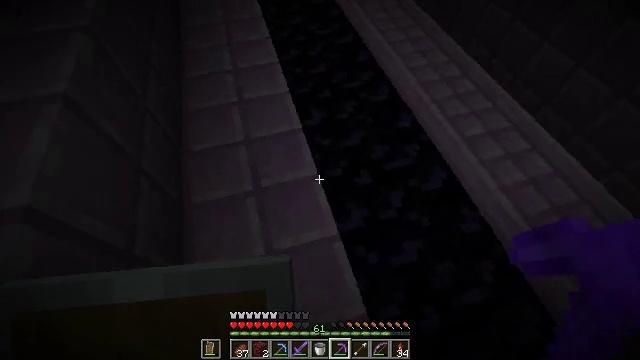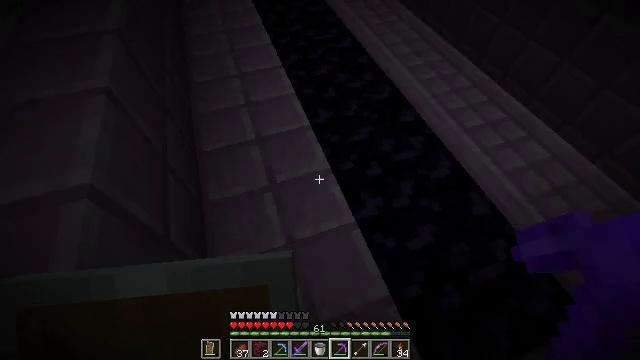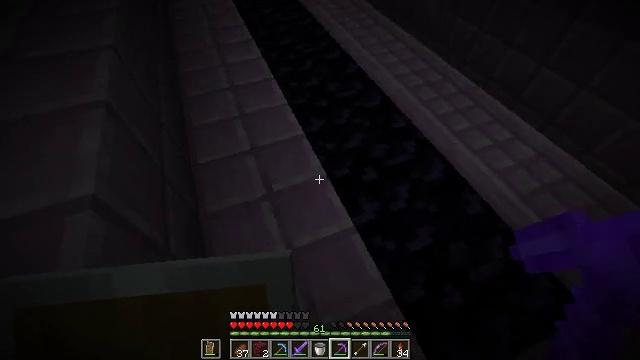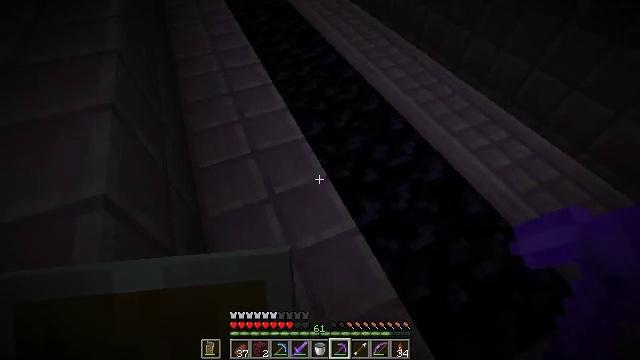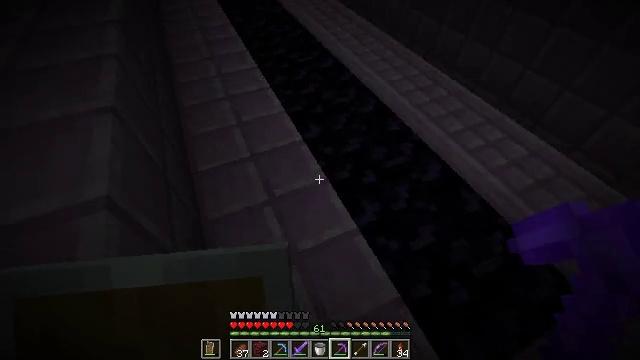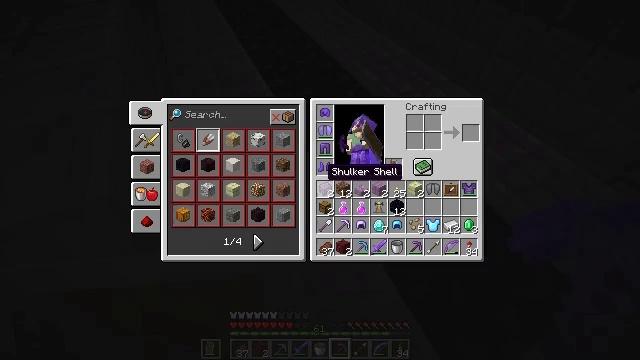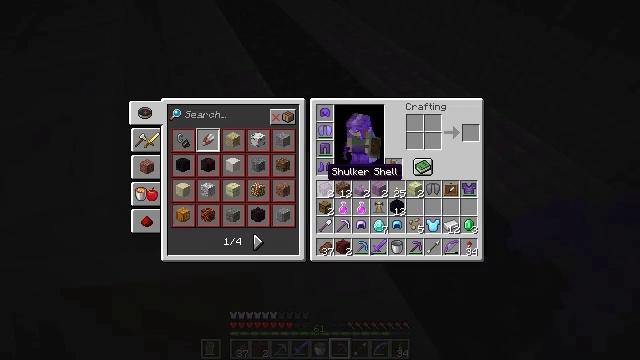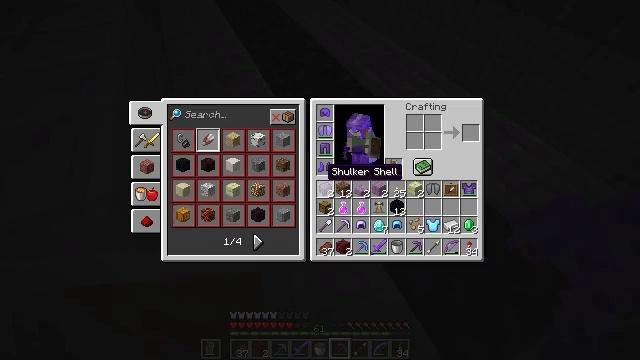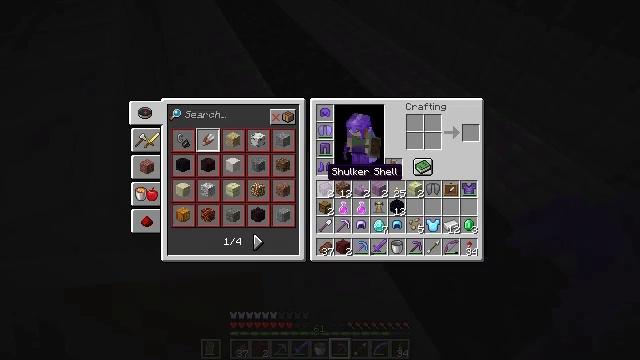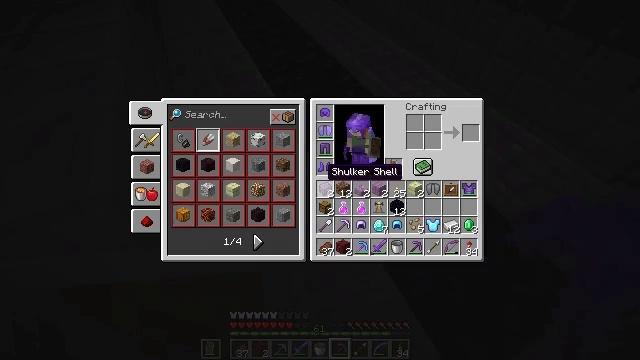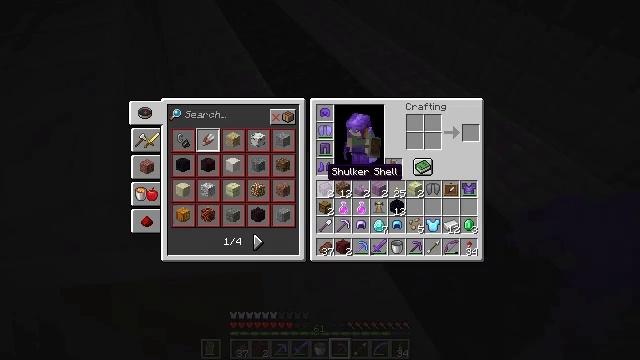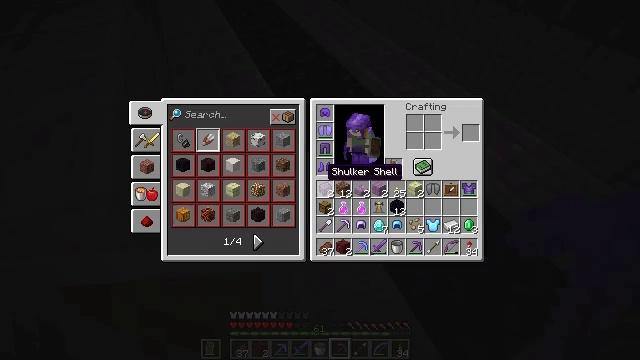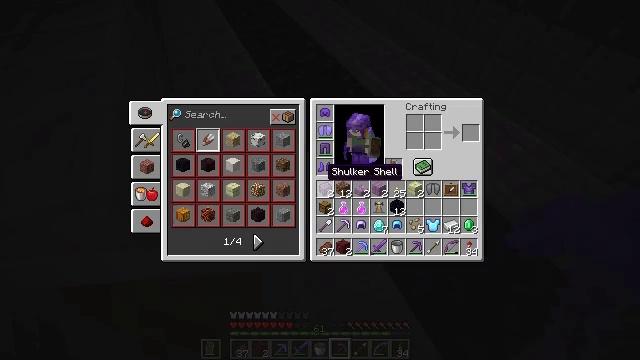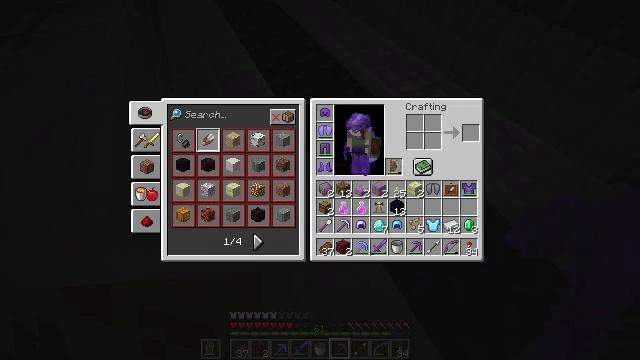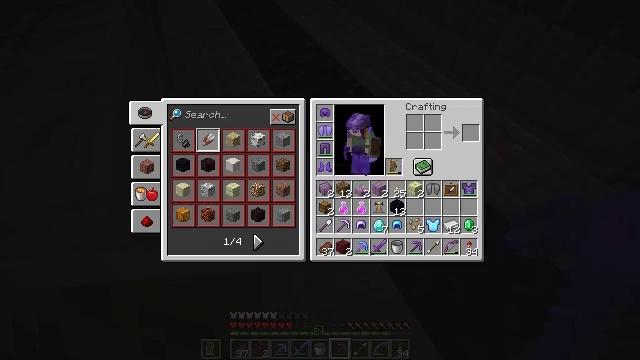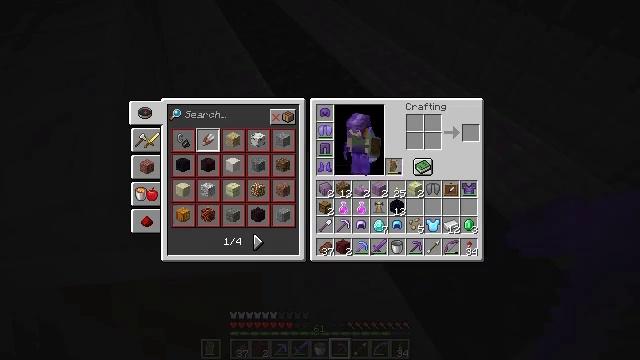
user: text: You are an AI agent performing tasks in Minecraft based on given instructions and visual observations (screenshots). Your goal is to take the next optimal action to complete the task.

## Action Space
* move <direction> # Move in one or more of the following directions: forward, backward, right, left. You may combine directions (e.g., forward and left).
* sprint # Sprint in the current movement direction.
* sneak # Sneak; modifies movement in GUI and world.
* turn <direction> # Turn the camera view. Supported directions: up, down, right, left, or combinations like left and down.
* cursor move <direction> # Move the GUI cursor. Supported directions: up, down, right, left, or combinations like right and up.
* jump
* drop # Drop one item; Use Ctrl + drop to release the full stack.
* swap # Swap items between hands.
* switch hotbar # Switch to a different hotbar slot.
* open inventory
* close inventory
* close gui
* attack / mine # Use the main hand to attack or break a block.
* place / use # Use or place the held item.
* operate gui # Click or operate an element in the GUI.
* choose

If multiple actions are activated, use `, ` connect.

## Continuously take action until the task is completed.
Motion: motion action
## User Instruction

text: Mine the tough obsidian.
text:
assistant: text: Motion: turn right and up
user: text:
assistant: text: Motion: turn right and up
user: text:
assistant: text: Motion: turn right and up
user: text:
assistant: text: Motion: turn right
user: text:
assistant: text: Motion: open inventory
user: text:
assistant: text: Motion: open inventory
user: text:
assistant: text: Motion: open inventory
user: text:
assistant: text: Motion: no_op
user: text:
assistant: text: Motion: no_op
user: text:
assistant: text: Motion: no_op
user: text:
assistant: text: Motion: no_op
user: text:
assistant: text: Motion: no_op
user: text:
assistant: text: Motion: no_op
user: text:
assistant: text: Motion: no_op
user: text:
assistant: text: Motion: no_op
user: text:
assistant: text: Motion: close inventory
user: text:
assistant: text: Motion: close inventory
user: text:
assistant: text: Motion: turn right and up
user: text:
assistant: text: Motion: turn right and up
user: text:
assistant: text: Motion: turn right and up
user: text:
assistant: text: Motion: turn right
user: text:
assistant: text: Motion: turn right
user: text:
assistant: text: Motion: no_op
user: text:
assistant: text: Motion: no_op
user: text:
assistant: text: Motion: no_op
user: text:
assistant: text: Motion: no_op
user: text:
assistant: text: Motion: no_op
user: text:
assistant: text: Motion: no_op
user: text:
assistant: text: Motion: no_op
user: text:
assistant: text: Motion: no_op